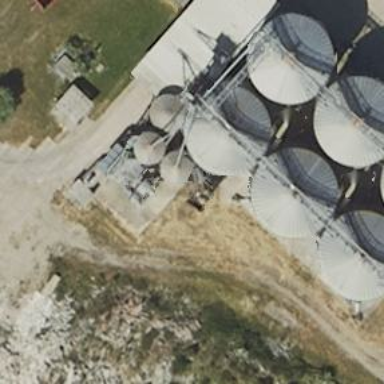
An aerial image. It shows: Storage tank that is man-made.